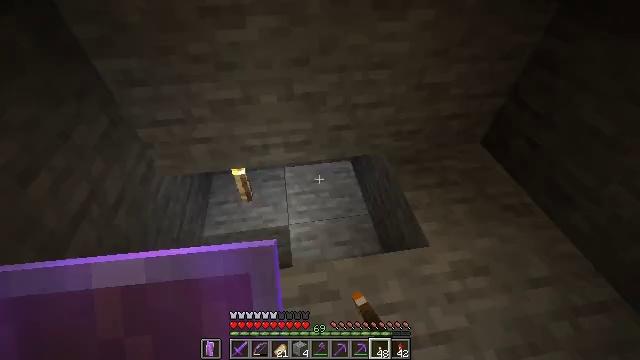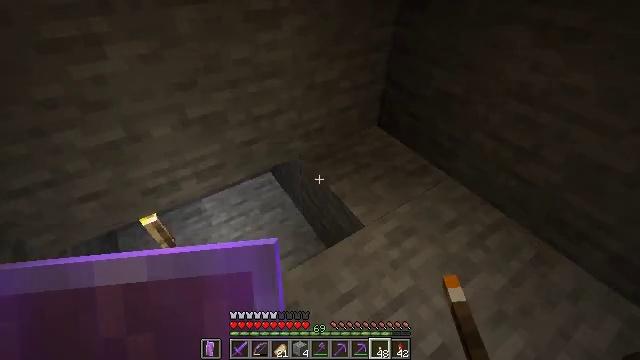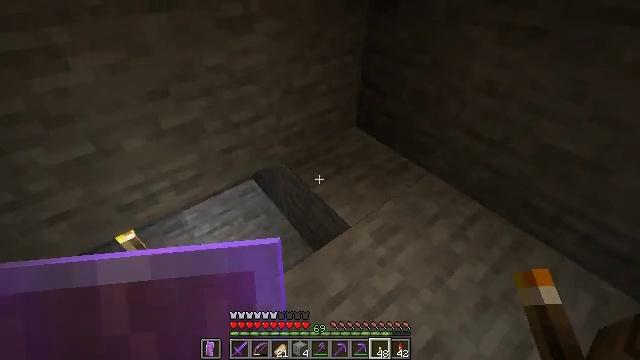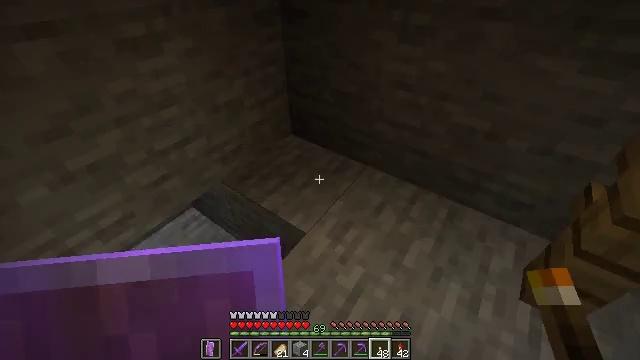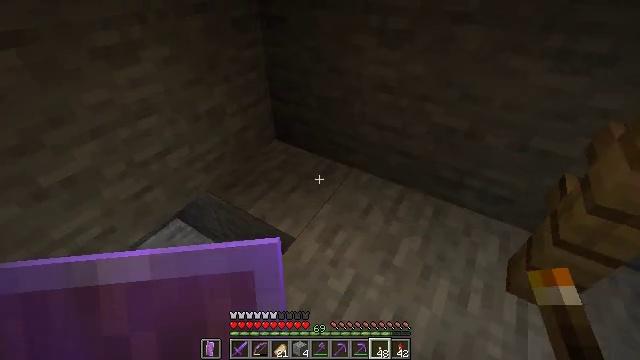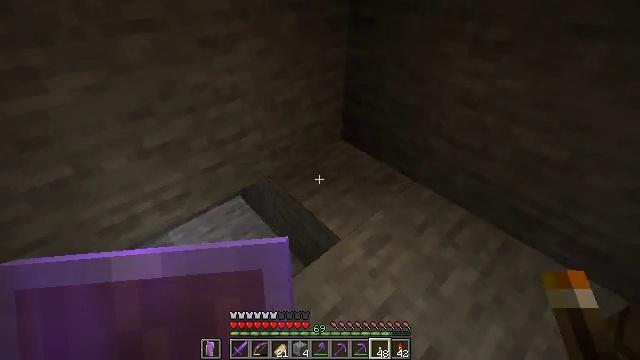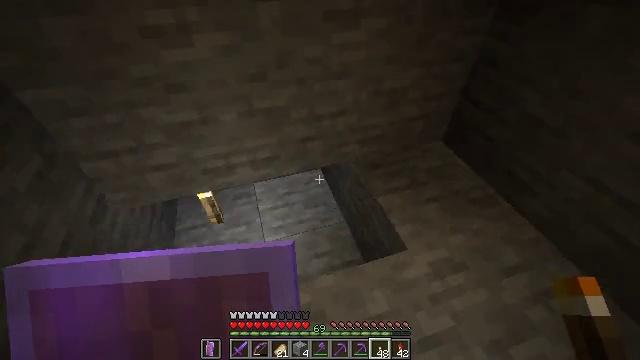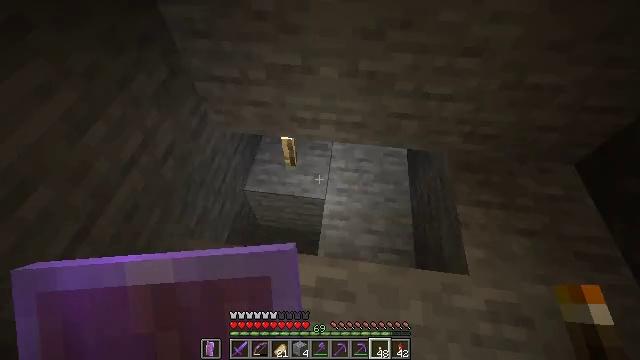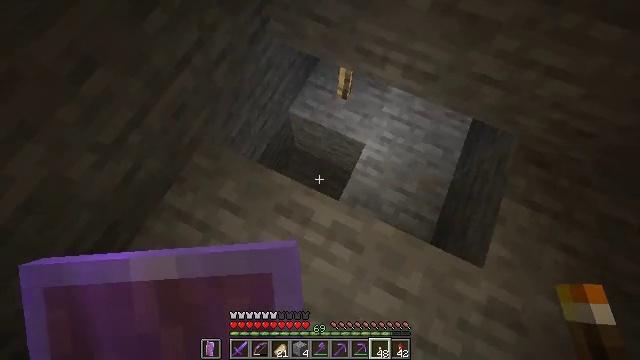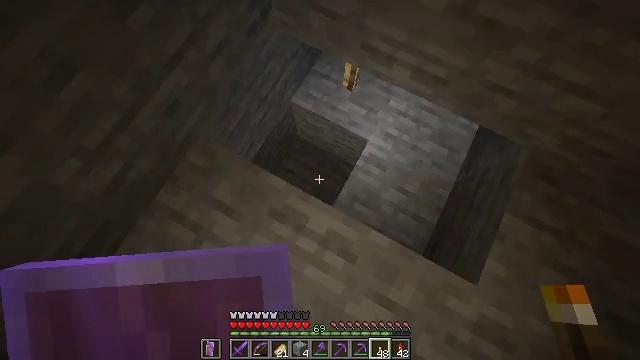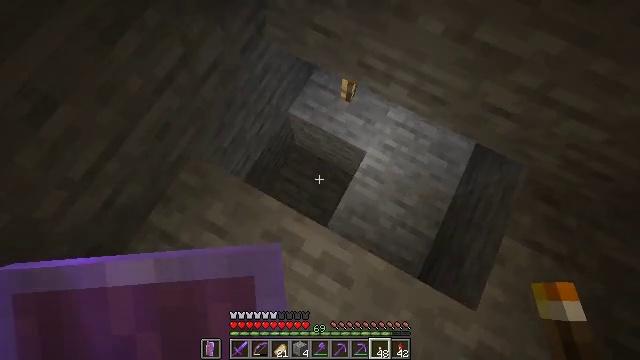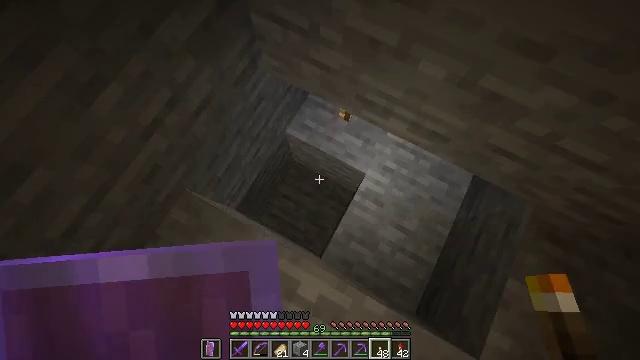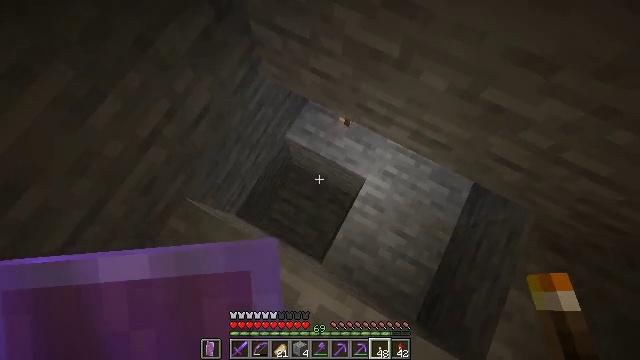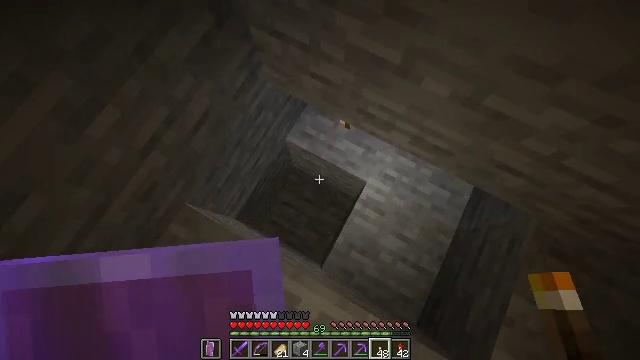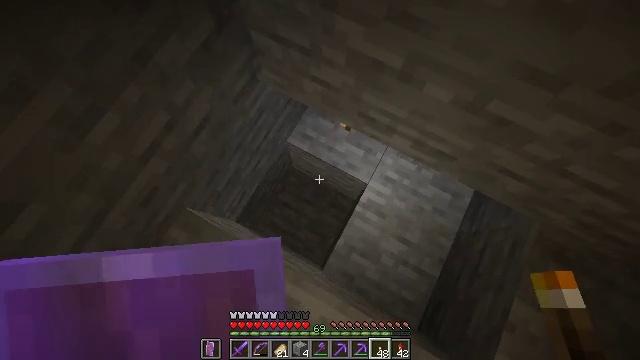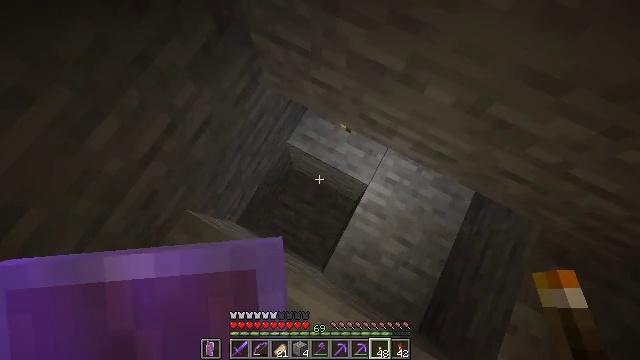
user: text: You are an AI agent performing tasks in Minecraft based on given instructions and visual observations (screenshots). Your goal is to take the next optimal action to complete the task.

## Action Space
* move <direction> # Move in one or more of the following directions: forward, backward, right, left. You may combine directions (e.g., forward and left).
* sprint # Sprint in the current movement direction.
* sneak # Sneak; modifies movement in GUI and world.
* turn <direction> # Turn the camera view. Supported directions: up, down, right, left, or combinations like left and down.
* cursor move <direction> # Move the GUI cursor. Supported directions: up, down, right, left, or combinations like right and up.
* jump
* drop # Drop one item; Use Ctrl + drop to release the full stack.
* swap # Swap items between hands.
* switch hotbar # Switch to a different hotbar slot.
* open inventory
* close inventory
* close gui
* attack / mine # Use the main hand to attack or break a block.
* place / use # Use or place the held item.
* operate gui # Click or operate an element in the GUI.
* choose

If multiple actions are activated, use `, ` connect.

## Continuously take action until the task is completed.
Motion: motion action
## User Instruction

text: Open the crafting table and craft polished andesite.
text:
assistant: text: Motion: turn right and up
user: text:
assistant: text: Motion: turn right
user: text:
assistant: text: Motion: turn right and up
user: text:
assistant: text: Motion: turn right
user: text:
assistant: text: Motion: turn left
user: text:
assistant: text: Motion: move forward, turn left and down
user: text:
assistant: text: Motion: move forward, turn left and down
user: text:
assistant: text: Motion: move forward, turn left and down
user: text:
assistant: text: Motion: move forward, turn left and down
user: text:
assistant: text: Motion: move forward
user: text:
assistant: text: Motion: no_op
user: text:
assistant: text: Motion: no_op
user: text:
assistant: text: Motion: no_op
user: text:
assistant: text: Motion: no_op
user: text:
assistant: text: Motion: no_op
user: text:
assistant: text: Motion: no_op
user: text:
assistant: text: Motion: no_op
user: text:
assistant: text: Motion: no_op
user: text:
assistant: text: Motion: no_op
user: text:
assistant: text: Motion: no_op
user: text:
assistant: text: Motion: turn left and up
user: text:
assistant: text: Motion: turn left and up
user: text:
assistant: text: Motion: turn left and up
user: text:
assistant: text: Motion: turn left and up
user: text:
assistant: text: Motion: no_op
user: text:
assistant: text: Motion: no_op
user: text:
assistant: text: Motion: move forward
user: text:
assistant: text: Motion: move forward
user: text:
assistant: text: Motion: move forward
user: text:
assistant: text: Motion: move forward